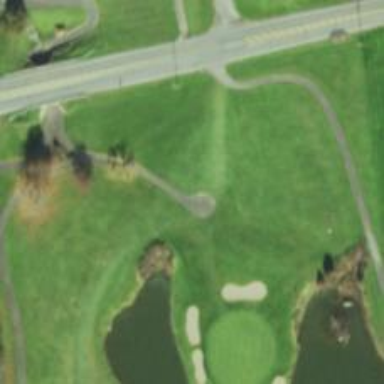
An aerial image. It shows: Path for both road and golf.